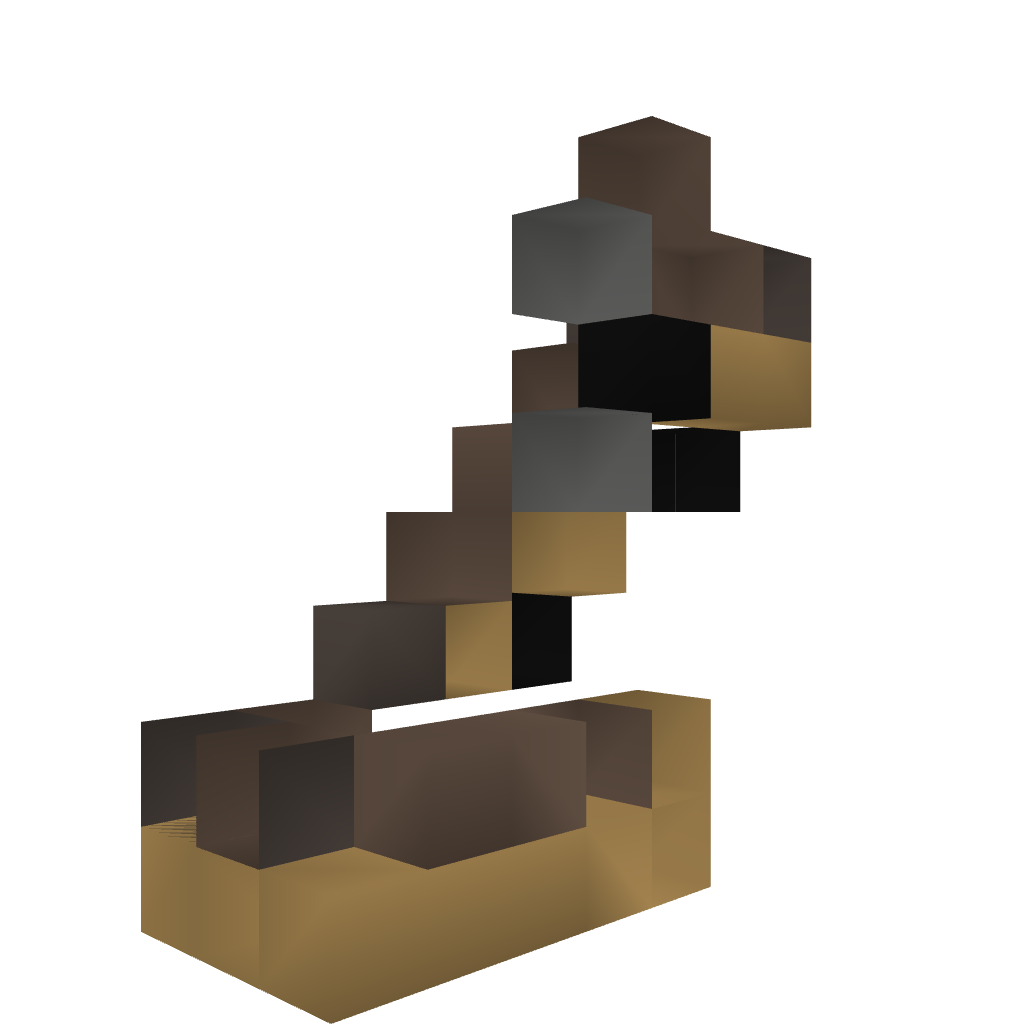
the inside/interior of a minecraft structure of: small command block clock